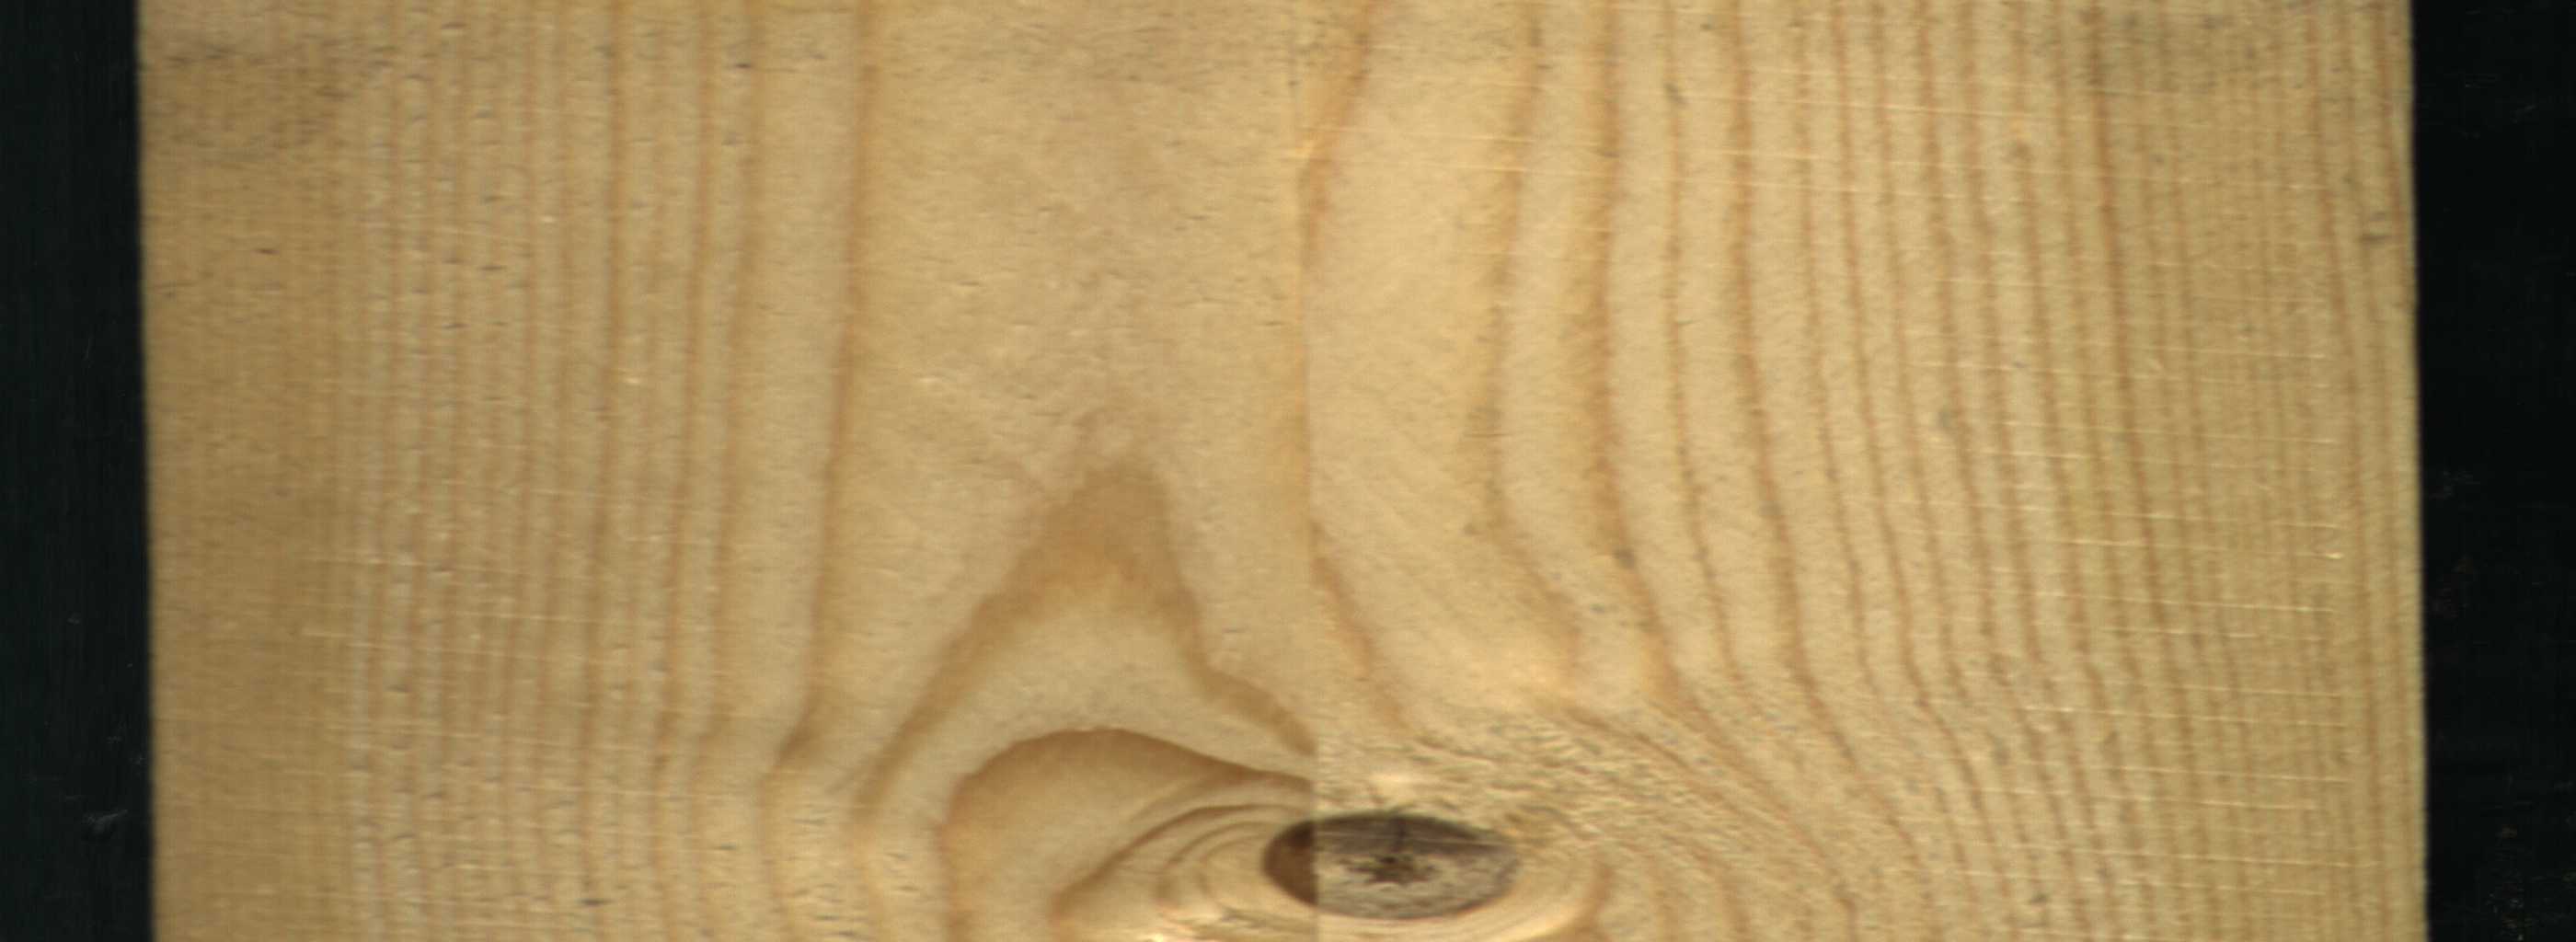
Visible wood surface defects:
Dead_Knot